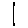
Label: line